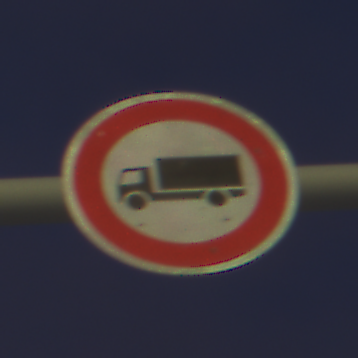
Verkehrszeichen: VerbotFuerKraftfahrzeugeUeberDreiKommaFuenfTonnen
Umgebung: Outdoor, Urban
Tageszeit: Night
Wetter: PartlyCloudy
Licht: Artificial
Jahreszeit: NotSpecified
Kontrast: HighContrast